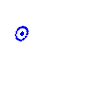
Particle: kaon